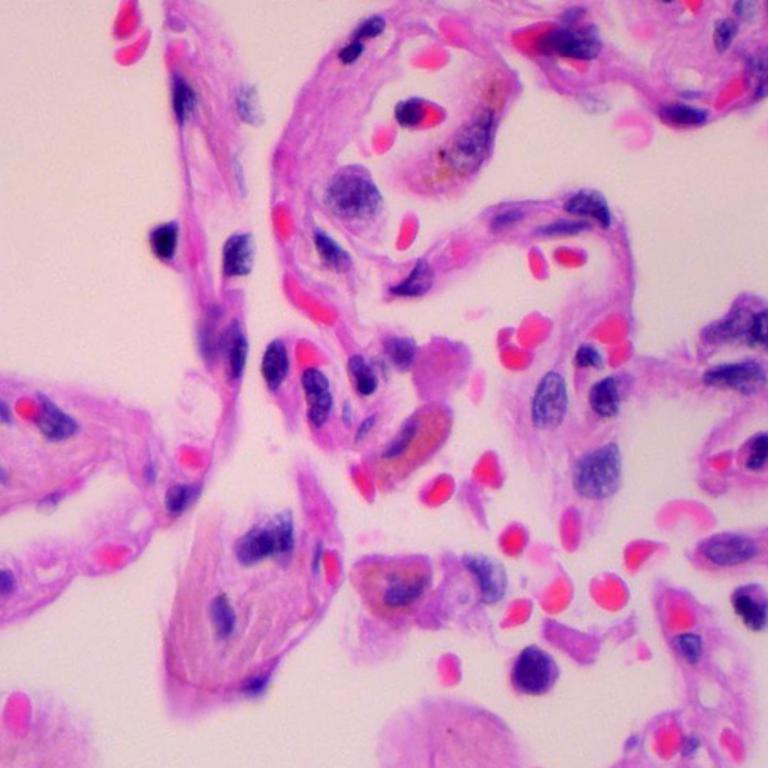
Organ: lung
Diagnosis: benign